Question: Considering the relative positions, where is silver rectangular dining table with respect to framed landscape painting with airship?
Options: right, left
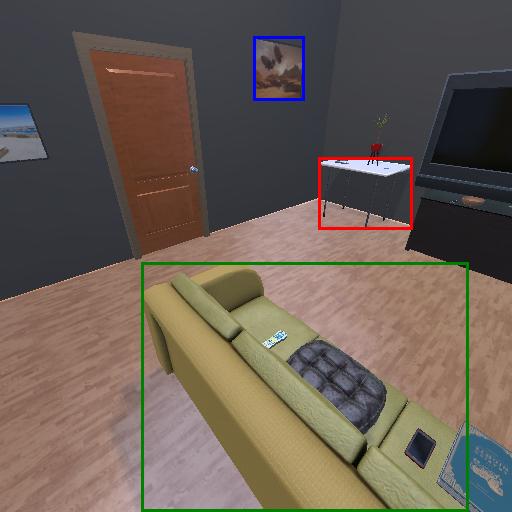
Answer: right